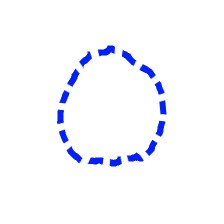
Shape: circle